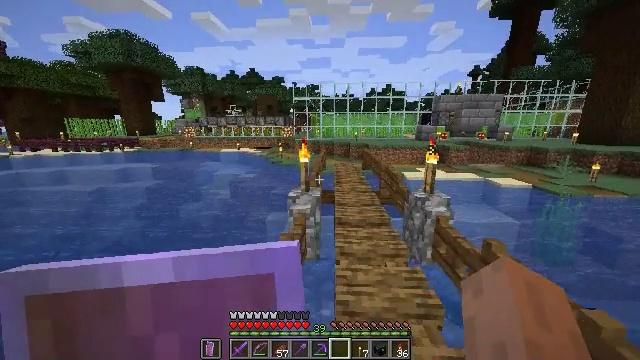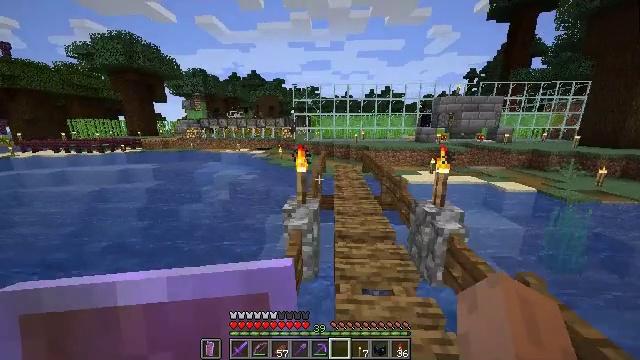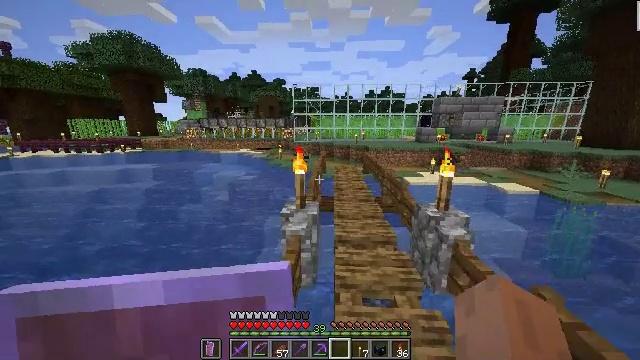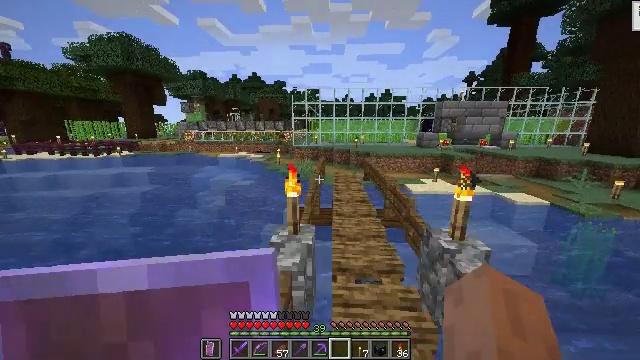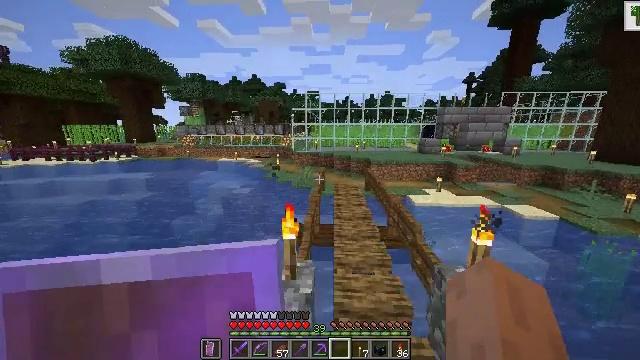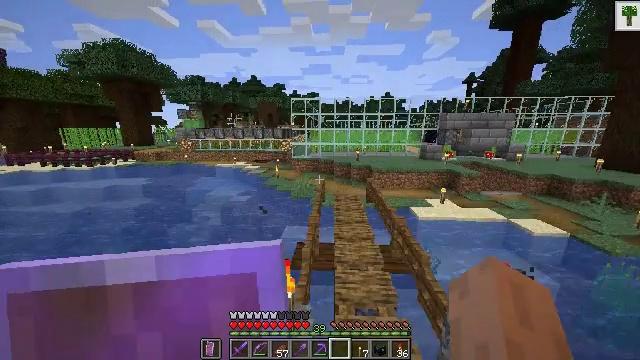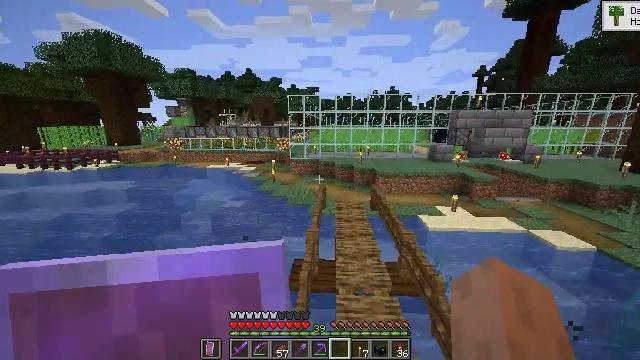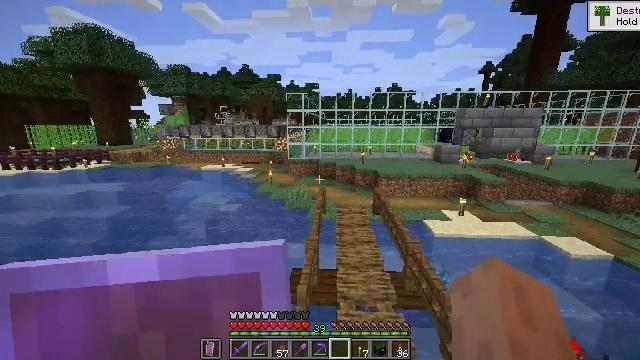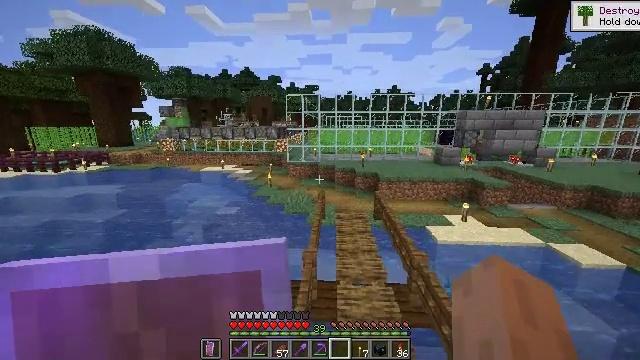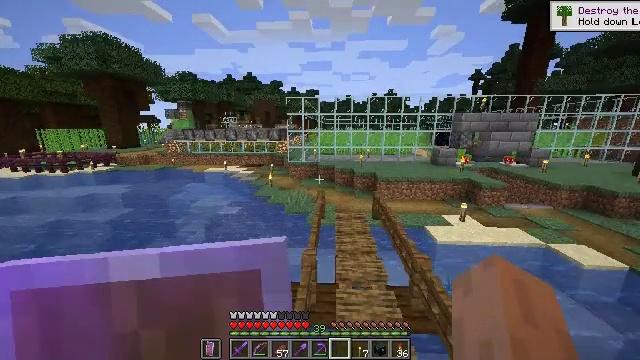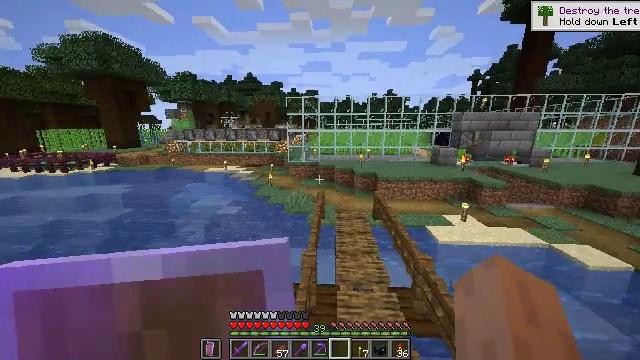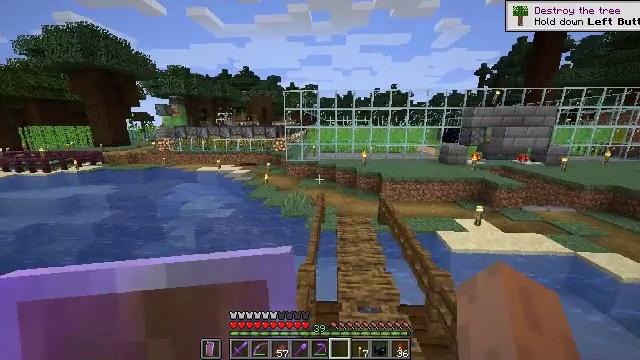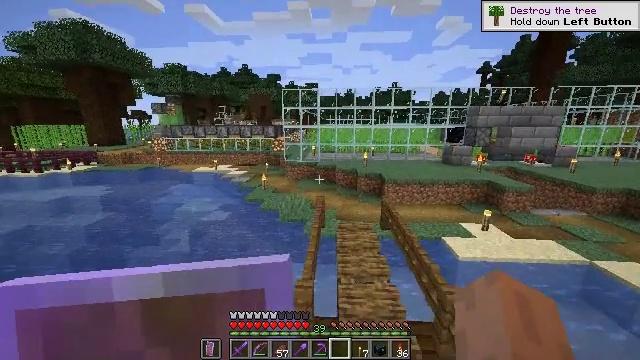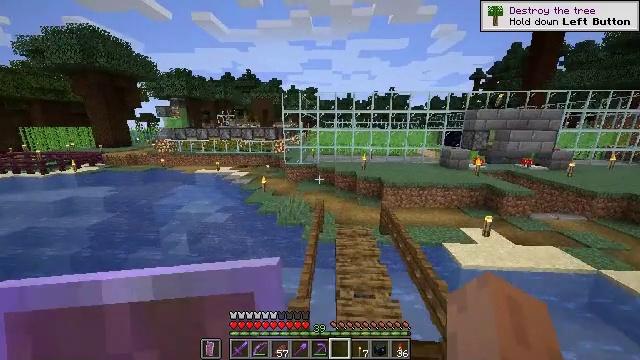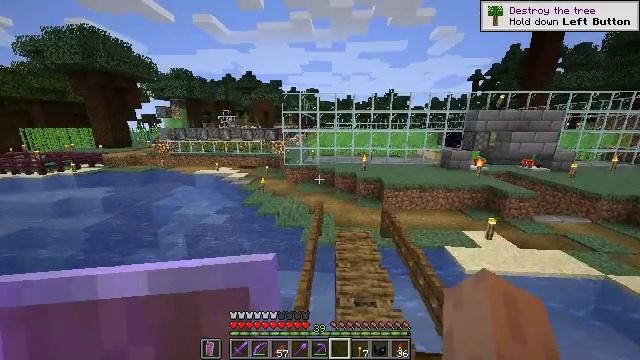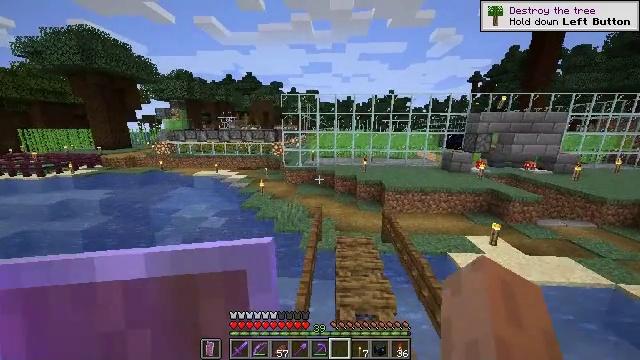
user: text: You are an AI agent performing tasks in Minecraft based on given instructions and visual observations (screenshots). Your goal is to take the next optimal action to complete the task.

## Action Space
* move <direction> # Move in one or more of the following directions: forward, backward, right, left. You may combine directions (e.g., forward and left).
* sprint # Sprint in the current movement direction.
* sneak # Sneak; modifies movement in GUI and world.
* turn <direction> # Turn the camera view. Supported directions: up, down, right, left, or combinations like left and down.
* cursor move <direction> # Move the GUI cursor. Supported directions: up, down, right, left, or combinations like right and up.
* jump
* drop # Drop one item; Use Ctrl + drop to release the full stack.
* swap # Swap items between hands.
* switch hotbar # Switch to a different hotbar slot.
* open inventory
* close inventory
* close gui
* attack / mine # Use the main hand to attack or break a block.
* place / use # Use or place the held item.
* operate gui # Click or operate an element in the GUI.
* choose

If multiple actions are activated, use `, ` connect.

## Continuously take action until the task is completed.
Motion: motion action
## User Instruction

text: Make glass by using sand in a furnace.
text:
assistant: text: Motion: move forward, sprint
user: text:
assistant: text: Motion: move forward, sprint
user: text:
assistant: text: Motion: move forward, sprint, jump
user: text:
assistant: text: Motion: move forward, sprint, jump
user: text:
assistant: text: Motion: move forward, sprint, jump
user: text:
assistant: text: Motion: move forward, sprint, jump
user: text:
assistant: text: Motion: move forward, sprint, jump
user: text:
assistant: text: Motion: move forward, sprint, jump
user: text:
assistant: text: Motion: move forward, sprint
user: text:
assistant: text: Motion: move forward, sprint
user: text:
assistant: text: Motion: move forward, sprint
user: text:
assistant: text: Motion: move forward, sprint
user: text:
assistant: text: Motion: move forward, sprint
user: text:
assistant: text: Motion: move forward, sprint
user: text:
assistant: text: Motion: move forward, sprint, jump
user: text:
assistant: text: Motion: move forward, sprint, jump
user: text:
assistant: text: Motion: move forward, sprint, jump
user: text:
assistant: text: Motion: move forward, sprint, jump
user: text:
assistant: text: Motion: move forward, sprint, jump
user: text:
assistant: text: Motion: move forward, sprint, jump
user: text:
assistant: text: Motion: move forward, sprint
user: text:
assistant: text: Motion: move forward, sprint
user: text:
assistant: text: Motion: move forward, sprint
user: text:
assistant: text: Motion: move forward, sprint
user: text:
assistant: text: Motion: move forward, sprint
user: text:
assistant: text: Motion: move forward, sprint
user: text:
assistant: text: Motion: move forward, sprint, turn left and down
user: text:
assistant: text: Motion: move forward, sprint, turn left and down, jump
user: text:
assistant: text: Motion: move forward, sprint, jump
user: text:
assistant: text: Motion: move forward, sprint, turn left, jump